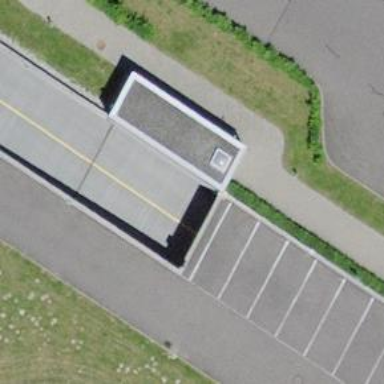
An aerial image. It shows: Parking entrance.